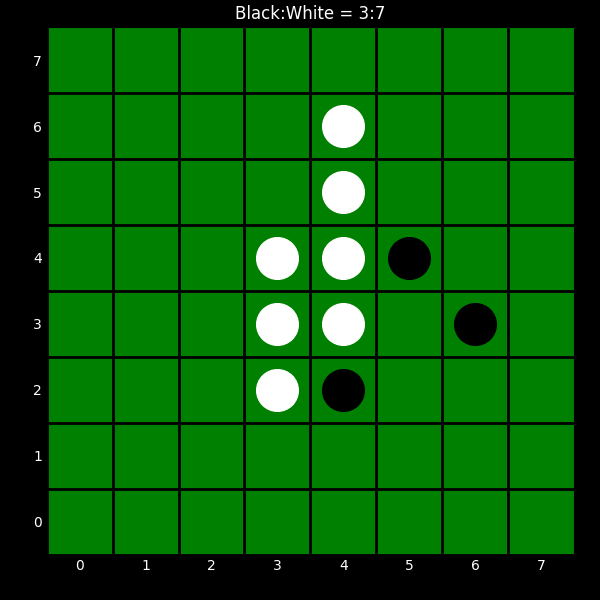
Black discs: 3
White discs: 7